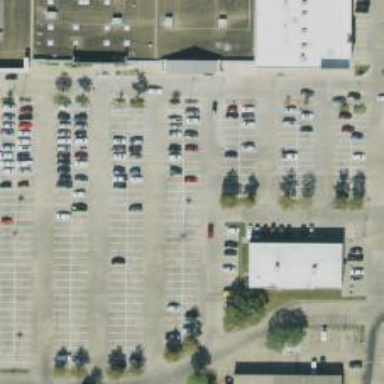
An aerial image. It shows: Parking space.